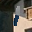
Label: 1